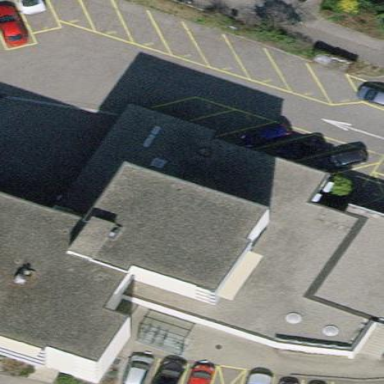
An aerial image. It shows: Supermarket building.